Interaction volume radius: 5 \u00c5
Interaction volume height: 25 \u00c5
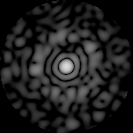
Disorder parameter: 0.8651